Field crop: maize
Growth stage: 2
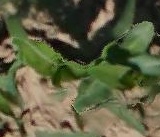
Species: maize